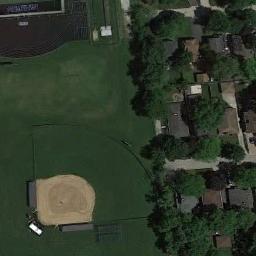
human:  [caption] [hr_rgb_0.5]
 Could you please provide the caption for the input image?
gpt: A baseball diamond on the lawn with some trees and the residential area beside .

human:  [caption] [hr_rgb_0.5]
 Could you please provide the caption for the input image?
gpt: There is a baseball diamond in the grass surrounded by the houses, Forests and parking lot .

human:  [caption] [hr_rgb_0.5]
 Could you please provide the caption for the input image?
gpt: A baseball diamond is in the middle of grass next to some trees and houses .

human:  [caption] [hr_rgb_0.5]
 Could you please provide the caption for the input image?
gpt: There is a white house on the edge of the baseball field .

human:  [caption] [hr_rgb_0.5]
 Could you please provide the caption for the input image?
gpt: Many trees are beside the  baseball diamond .